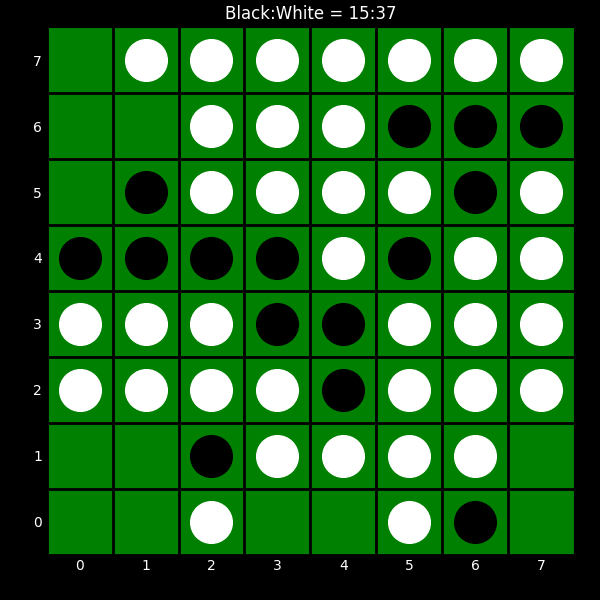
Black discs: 15
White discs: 37